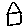
Label: house